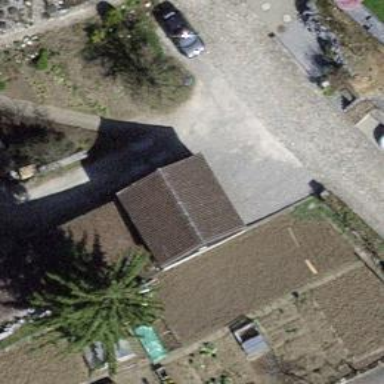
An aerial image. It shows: Building with tiled roof.